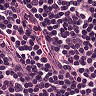
Metastatic tissue present: no